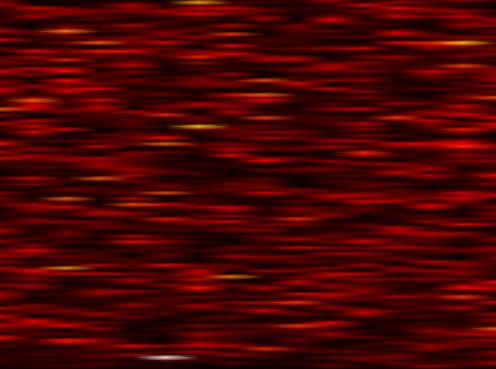
Label: FBMC